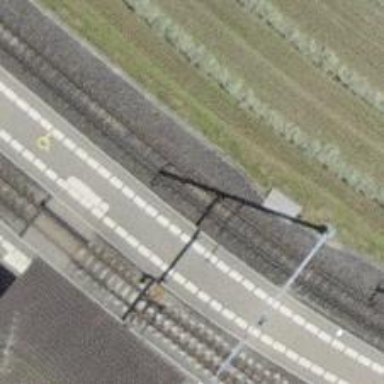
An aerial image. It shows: Railway stop with public transport stop position.